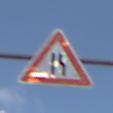
Verkehrszeichen: EinseitigVerengteFahrbahnRechts
Umgebung: Outdoor, Nature
Tageszeit: Midday
Wetter: PartlyCloudy
Licht: Natural
Jahreszeit: NotSpecified
Kontrast: LowContrast